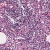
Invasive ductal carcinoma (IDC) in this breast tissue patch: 1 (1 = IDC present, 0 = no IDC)